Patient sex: M
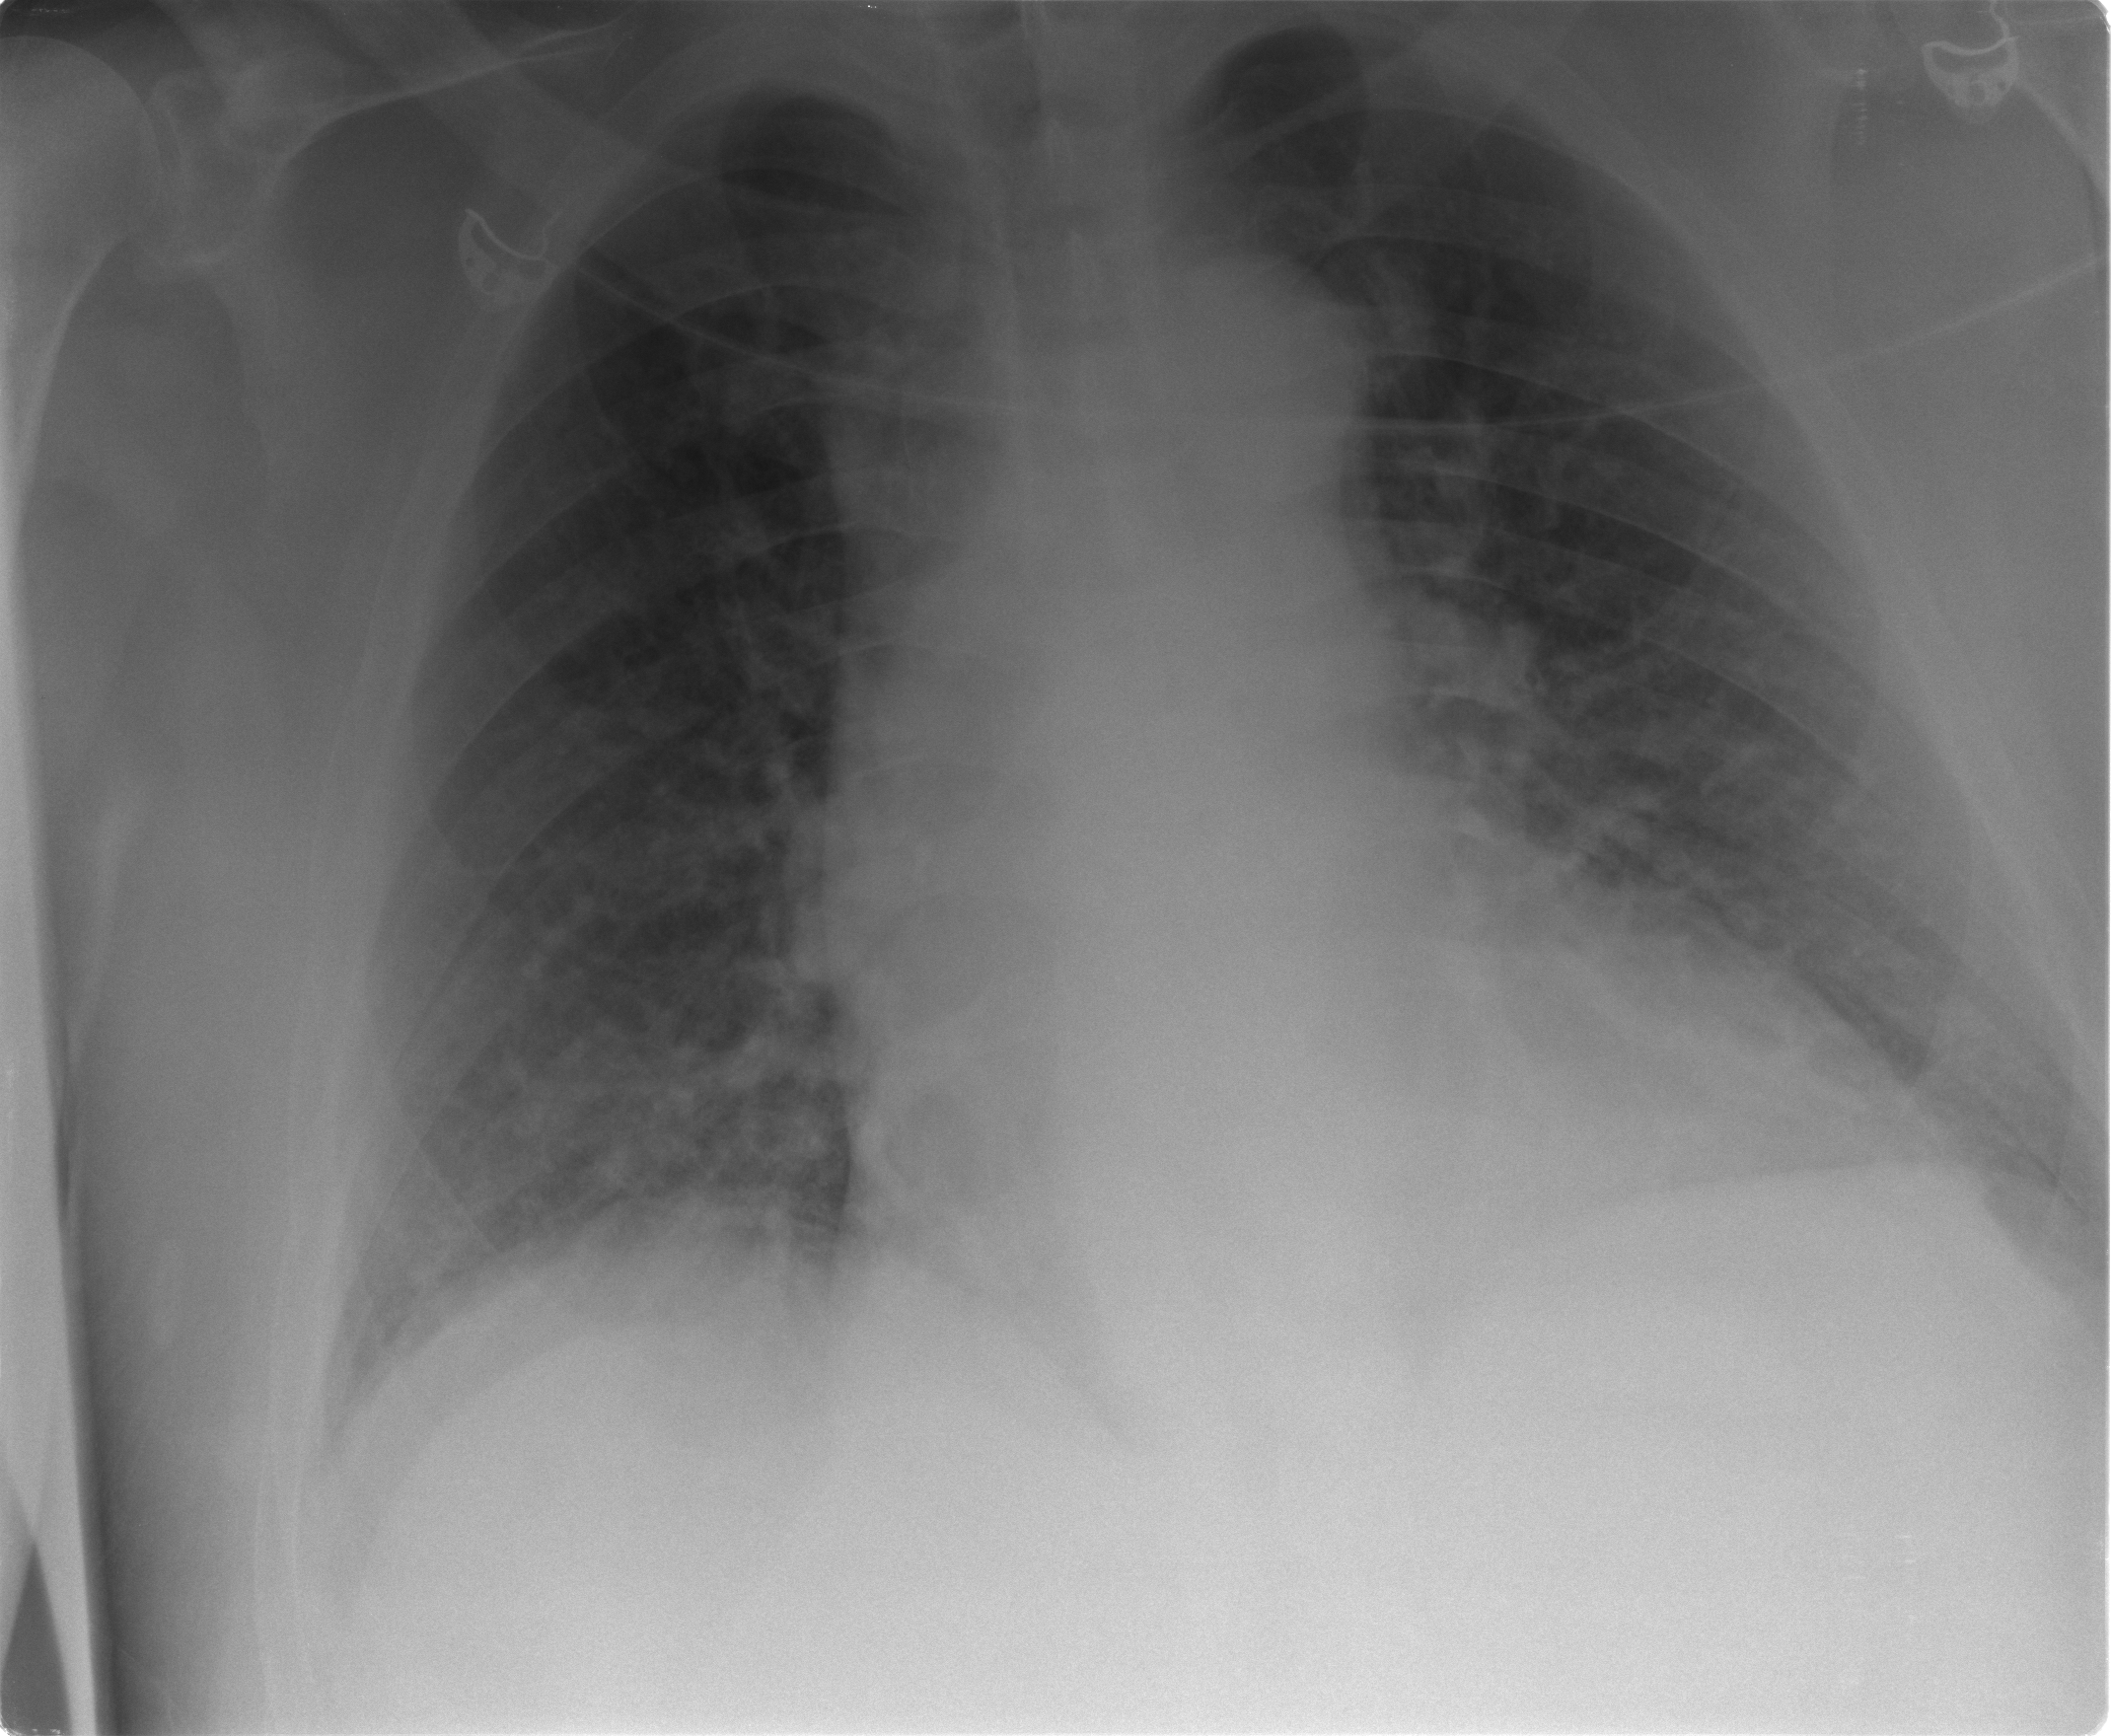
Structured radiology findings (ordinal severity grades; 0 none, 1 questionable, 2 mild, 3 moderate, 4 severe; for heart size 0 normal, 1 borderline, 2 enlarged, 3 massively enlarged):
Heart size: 2
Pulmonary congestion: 2
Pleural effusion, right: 0
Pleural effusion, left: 0
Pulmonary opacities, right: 2
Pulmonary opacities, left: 2
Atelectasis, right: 2
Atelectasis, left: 2